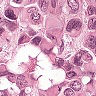
Metastatic tissue present: yes